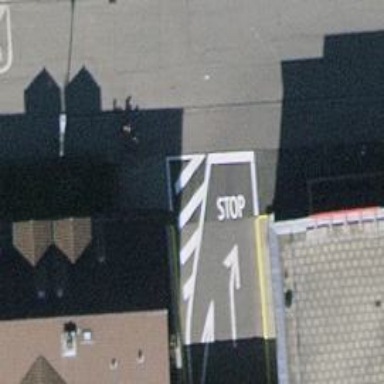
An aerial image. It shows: Asphalt parking aisle road for service vehicles.